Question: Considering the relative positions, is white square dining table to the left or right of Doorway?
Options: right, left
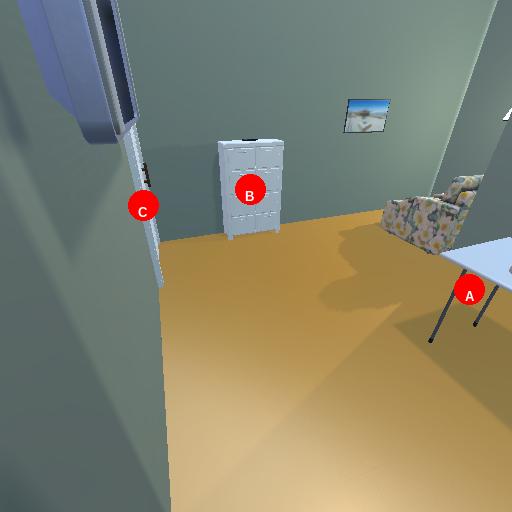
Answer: right